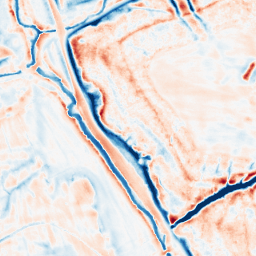
Category: edge_preserving
Decomposition family: bilateral
Decomposition parameters: d: 21
sigma_color: 150
sigma_space: 25
Upsampling method: bilinear
Upsampling parameters: scale: 8
Upsampling scale: 8